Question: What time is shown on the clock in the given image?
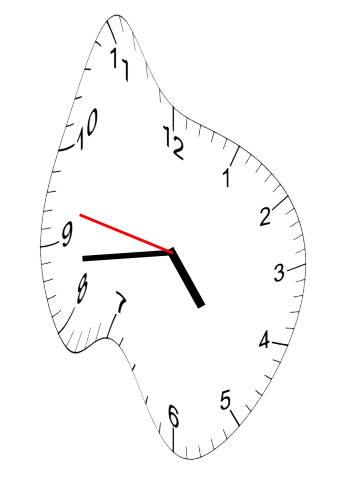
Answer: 04:43:47